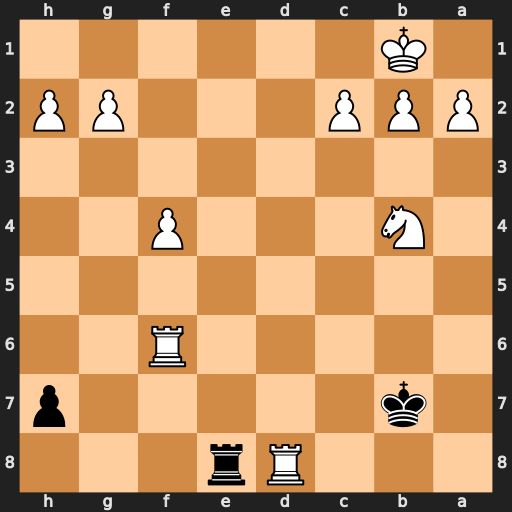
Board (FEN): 3Rr3/1k5p/5R2/8/1N3P2/8/PPP3PP/1K6
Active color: b
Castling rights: -
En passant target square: -
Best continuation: Re1+ Rd1 Rxd1#